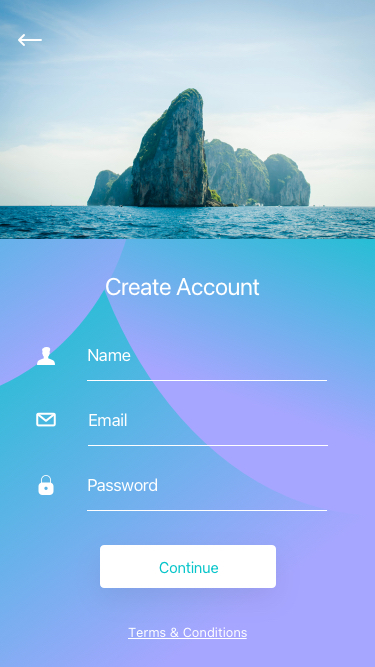
Text in this UI design:
Name
Email
Password
Continue
Terms & Conditions
Create Account